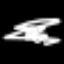
Label: chair